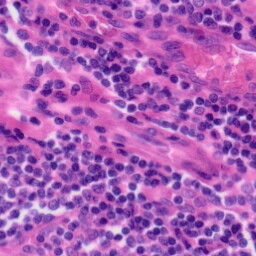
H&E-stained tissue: Tonsil